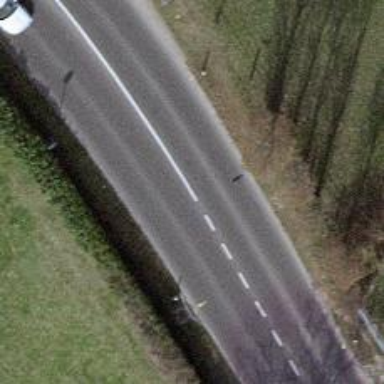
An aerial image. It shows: Tertiary road with asphalt surface.